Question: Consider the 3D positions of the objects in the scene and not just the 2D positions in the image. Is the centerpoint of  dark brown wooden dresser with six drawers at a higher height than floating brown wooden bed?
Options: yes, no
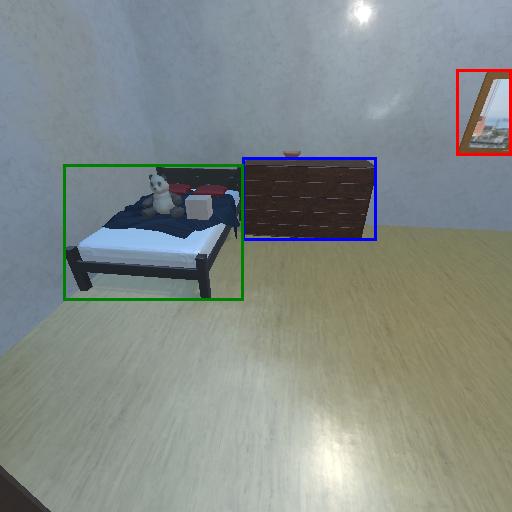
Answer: yes